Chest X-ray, AP view. Patient: 16 years old, sex M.
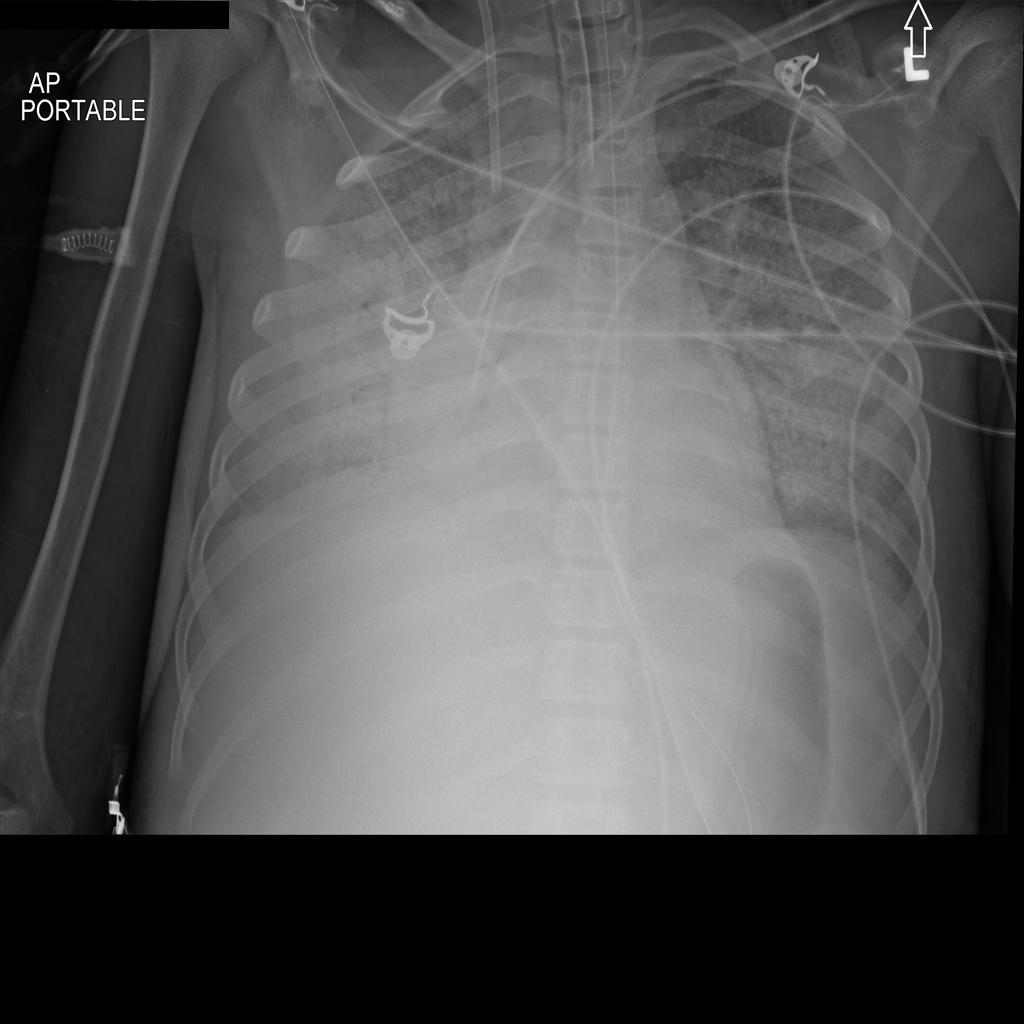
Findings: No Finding